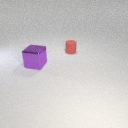
large purple metal cube to the left of small red rubber cylinder